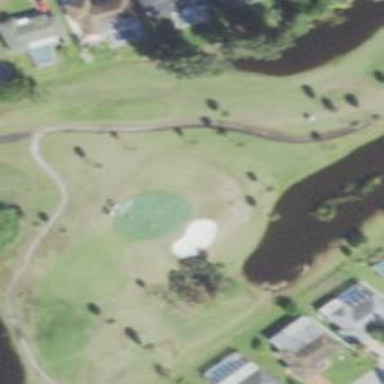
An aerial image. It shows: Golf hole.